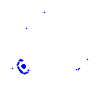
Particle: kaon